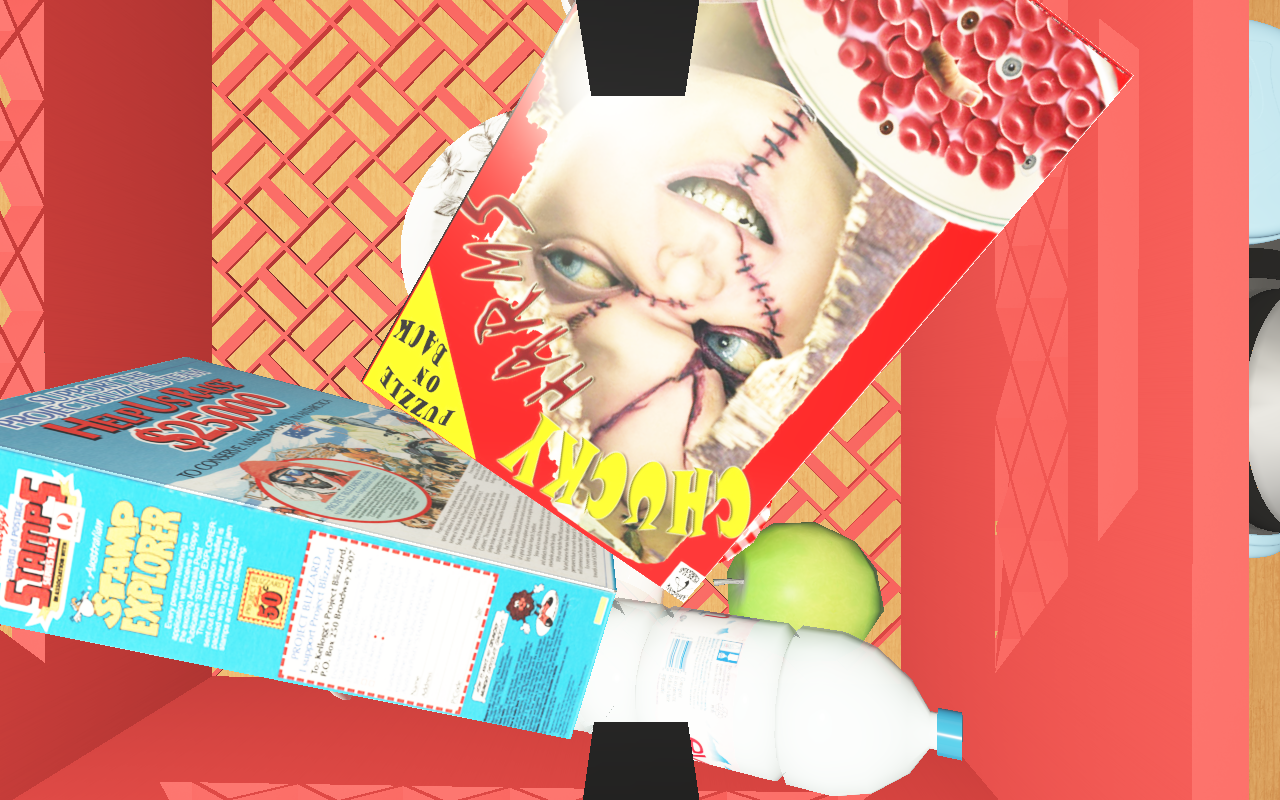
Objects in the scene:
water bottle
apple
apple
orange
orange
plate
glass
wineglass
jam jar